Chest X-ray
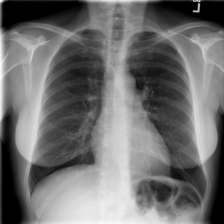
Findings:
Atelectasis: negative
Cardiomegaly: negative
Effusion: negative
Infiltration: negative
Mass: negative
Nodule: negative
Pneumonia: negative
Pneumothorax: negative
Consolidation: negative
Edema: negative
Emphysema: negative
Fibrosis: negative
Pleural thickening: negative
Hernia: negative